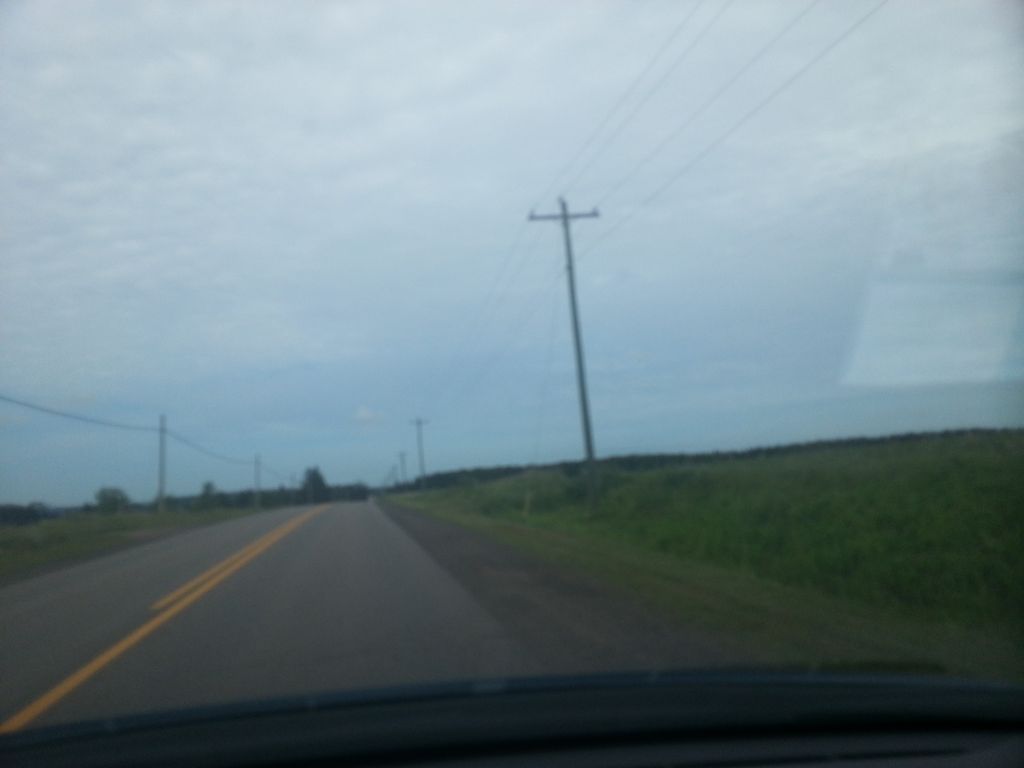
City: charlottetown